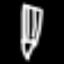
Label: pencil